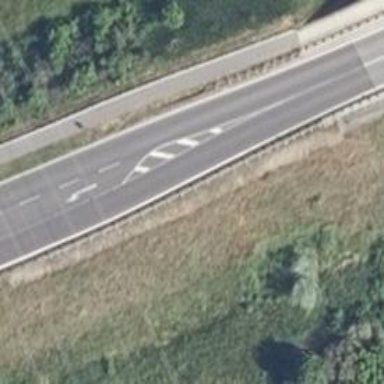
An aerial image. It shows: Secondary road with embankment.